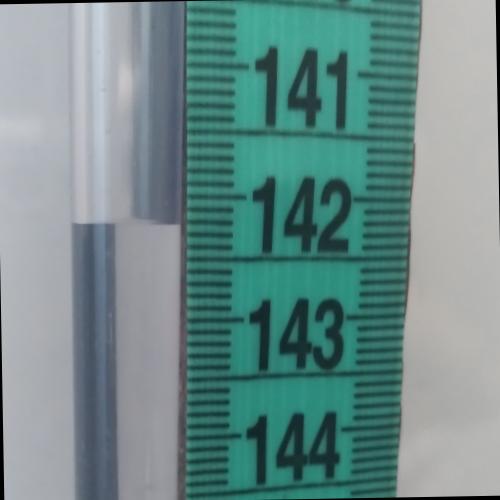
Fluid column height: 142.2 cm